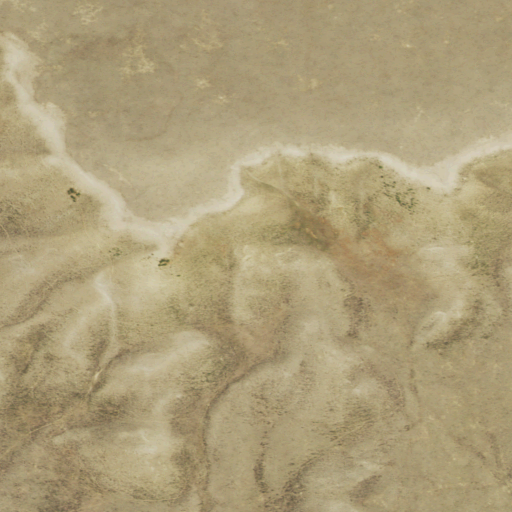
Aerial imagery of mountain in Wyoming named Sevenmile Hill containing grassland and shrub